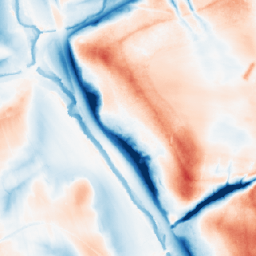
Category: classical
Decomposition family: gaussian_anisotropic
Decomposition parameters: sigma_x: 20
sigma_y: 10
Upsampling method: area
Upsampling parameters: scale: 4
Upsampling scale: 4